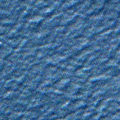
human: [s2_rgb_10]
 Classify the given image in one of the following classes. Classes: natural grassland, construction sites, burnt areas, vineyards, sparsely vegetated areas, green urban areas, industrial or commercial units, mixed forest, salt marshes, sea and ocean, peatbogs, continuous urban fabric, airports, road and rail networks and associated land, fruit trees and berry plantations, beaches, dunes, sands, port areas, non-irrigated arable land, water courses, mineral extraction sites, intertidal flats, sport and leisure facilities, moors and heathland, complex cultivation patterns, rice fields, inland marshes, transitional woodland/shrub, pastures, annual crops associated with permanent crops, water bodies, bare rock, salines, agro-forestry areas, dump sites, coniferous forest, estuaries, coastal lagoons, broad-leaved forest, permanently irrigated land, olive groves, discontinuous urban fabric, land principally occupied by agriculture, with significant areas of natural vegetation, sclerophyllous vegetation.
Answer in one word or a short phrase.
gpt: sea and ocean